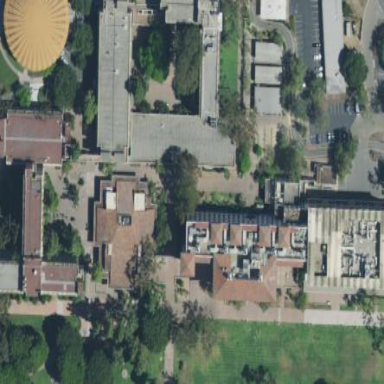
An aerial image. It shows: University building.